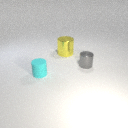
large yellow metal cylinder behind small gray metal cylinder